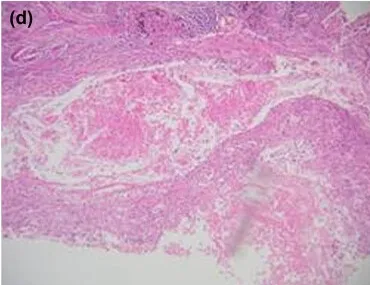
Images of fiberoptic bronchoscopy and histopathology post-treatment. (c and d) Histopathology of the tumor after surgery showed necrosis, histiocyte reaction, cholesterol crystal, inflammatory cell reaction under a microscope, and no residual tumor cells.
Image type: pathology (h&e)